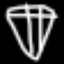
Label: diamond